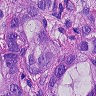
Metastatic tissue present: yes